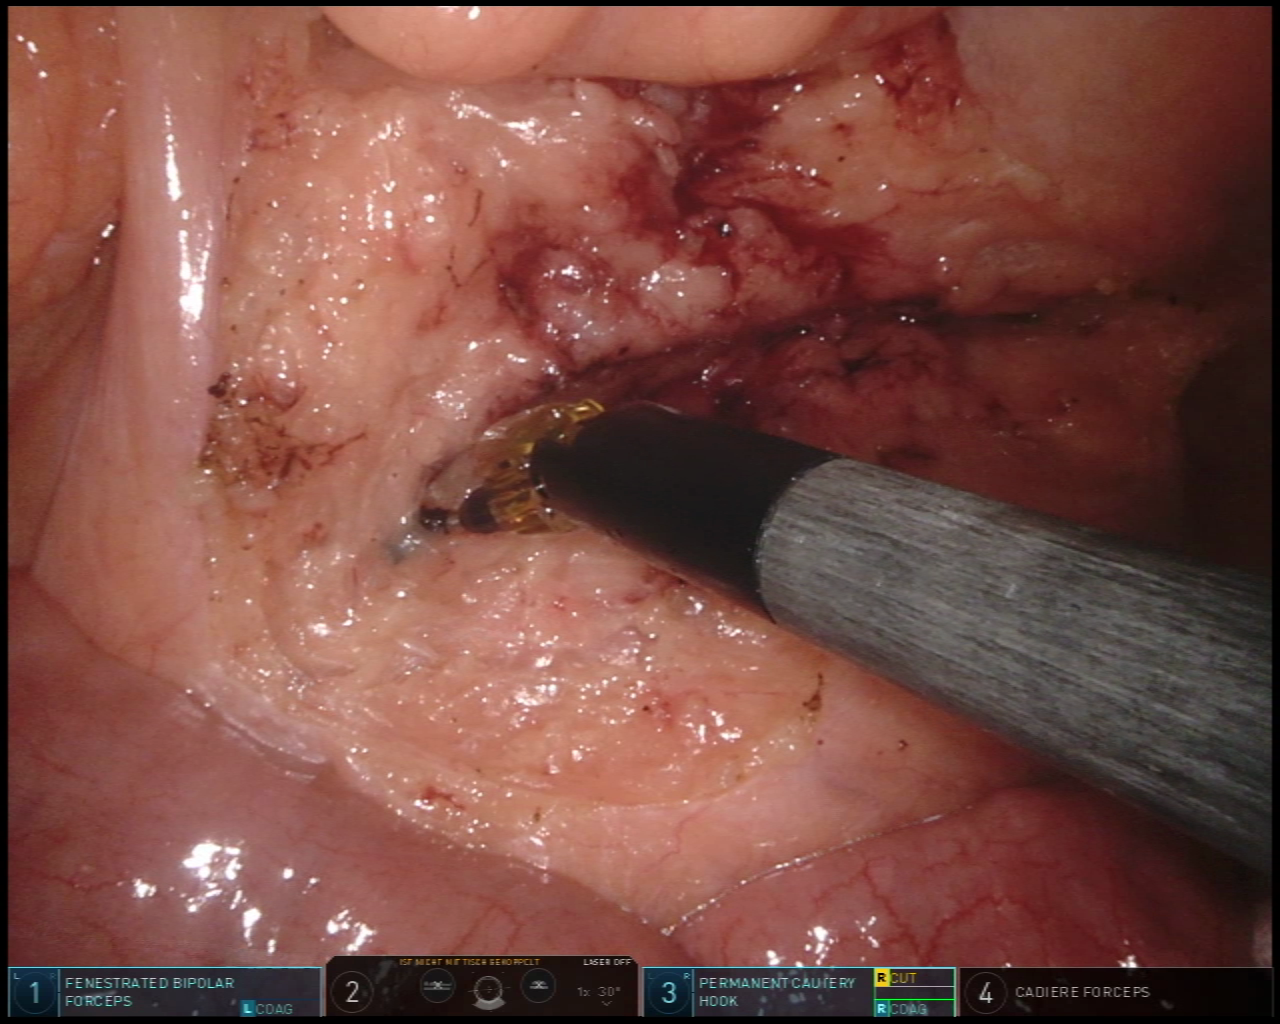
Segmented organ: small_intestine
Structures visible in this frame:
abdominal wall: yes
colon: no
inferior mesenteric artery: no
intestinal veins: no
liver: no
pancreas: no
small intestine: yes
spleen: no
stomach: no
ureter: no
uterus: no
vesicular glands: no